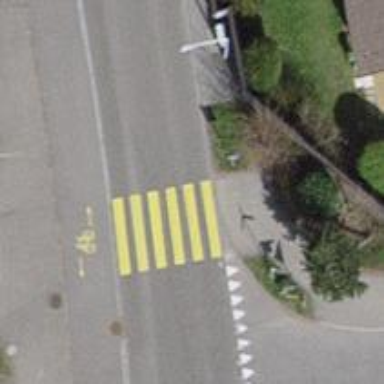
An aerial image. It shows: Zebra crossing on the road.